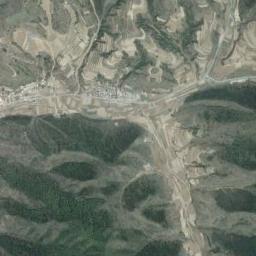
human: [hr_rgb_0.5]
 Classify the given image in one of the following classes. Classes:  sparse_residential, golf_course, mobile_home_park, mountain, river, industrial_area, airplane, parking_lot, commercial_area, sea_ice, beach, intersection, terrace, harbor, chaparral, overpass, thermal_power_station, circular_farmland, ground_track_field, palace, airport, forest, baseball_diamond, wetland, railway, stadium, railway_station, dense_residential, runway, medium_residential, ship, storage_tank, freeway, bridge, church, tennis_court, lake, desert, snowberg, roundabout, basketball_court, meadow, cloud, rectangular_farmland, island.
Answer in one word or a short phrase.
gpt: mountain